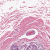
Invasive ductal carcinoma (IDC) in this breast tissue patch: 0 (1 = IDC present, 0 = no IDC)